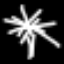
Label: palm tree